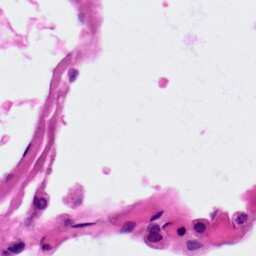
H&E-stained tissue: Lung